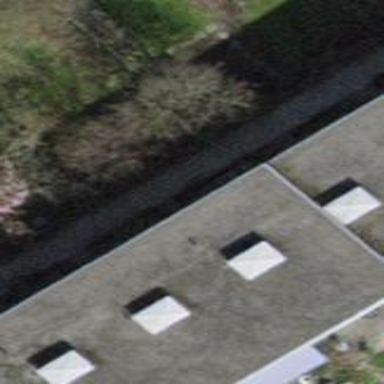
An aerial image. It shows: Flat roof terrace building.